Question: My page has a popup window that should enable searches:

The problem is that the popup is located at a scrolled down part of the page, and when reloading the page with the search results the popup is "open" but the entire page begins at the top again since it was a new hit. How do I make the page go directly "halfway" scrolled down so that the results view matches the window? Should I use some kind of anchor?
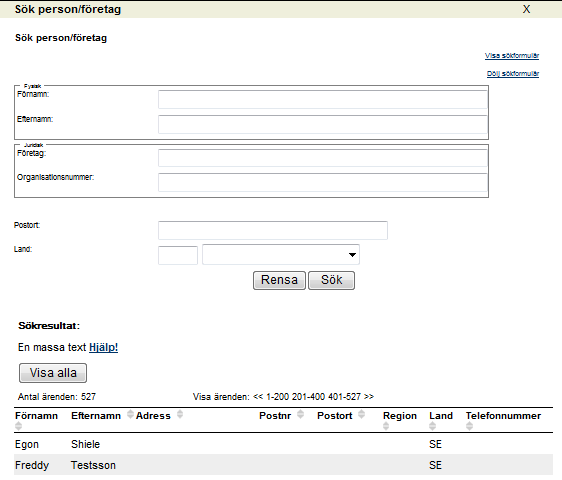
Answer: You have two choices here:
Use an anchor. Give an ID to the 'div' that has your searchbox (let's suppose it's 'searchdiv'), and then 'http://yoursite.com/page.html#searchdiv' would automatically scroll to 'searchdiv'. Here's a little demo to elaborate this: <URL>.
If you want to be a bit more fancy and animate the scroll, use jQuery
'''
var tp = $("#searchdiv").offset().top; //get the element's top
$('html, body').animate({scrollTop: tp}, 500); //animate for 500ms
'''
A little demo of this method: <URL>.
I hope that helped!